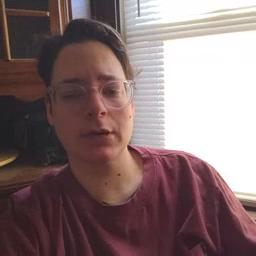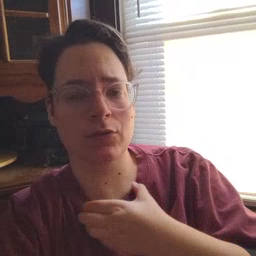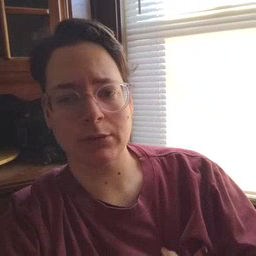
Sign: hungry